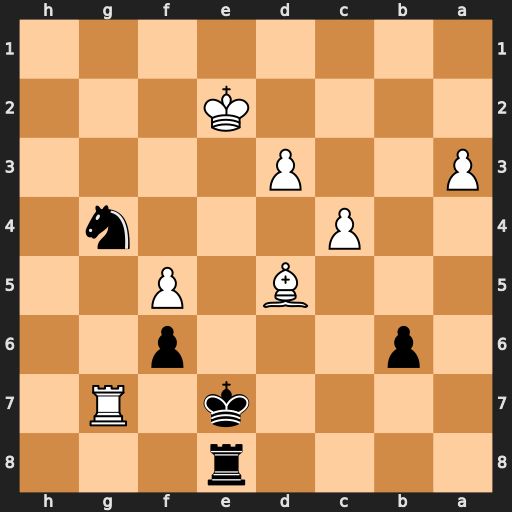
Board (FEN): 4r3/4k1R1/1p3p2/3B1P2/2P3n1/P2P4/4K3/8
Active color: b
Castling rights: -
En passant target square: -
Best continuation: Kf8+ Kd2 Kxg7